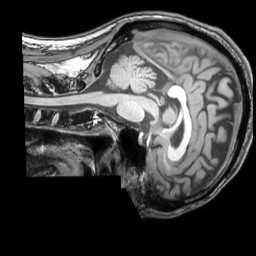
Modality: T1w
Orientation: sagittal
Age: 38
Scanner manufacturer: philips
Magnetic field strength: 3 T
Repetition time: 0.007 s
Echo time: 0.003501 s